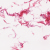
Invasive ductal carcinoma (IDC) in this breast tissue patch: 0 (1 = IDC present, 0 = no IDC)